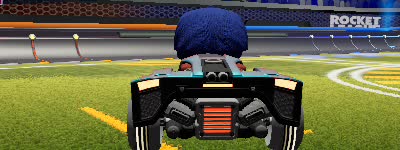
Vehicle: breakout